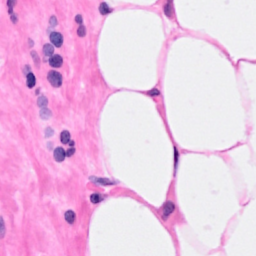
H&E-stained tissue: Breast